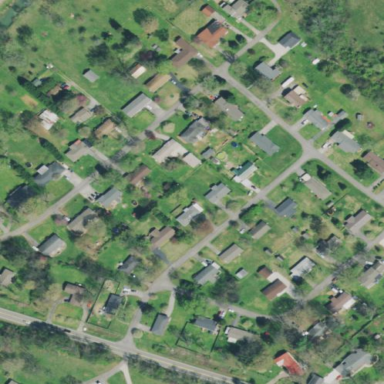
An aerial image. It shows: Single-family residential area.